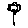
Label: flower